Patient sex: M
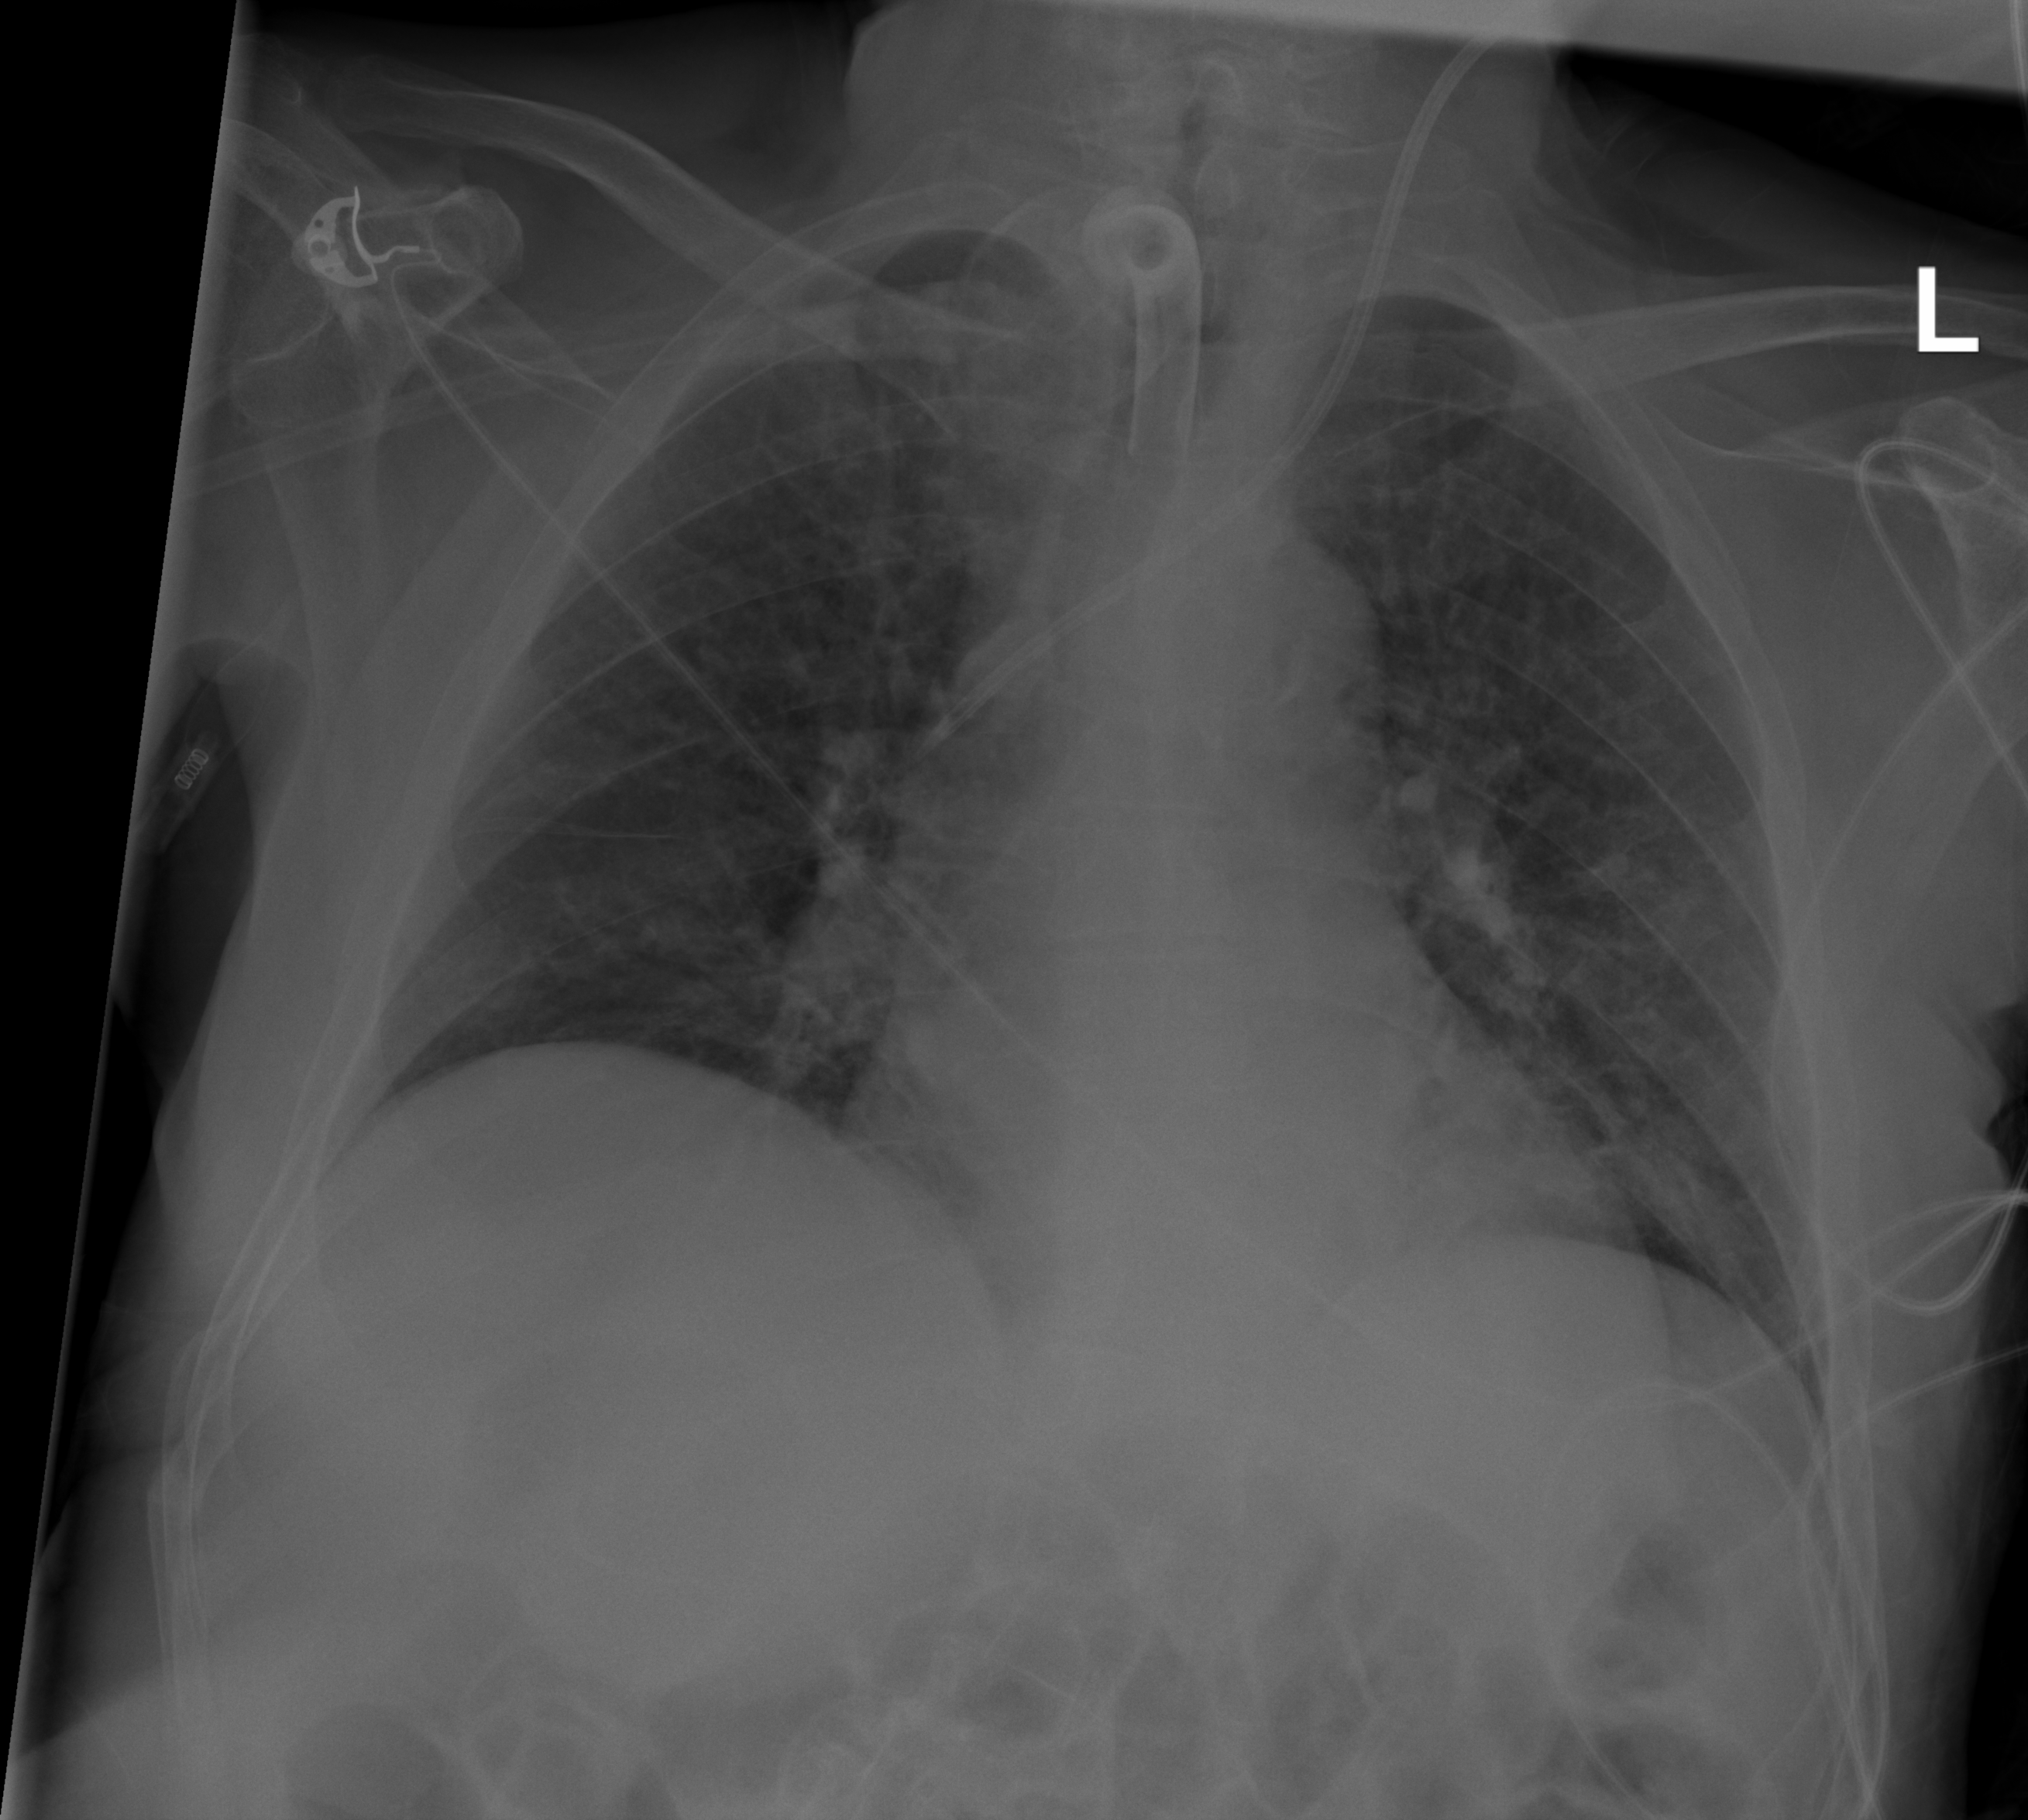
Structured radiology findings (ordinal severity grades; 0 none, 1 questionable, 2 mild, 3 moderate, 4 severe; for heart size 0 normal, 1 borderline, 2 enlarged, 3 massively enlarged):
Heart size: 1
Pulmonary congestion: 2
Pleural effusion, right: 0
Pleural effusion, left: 0
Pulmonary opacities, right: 2
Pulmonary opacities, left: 2
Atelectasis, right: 2
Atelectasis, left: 2